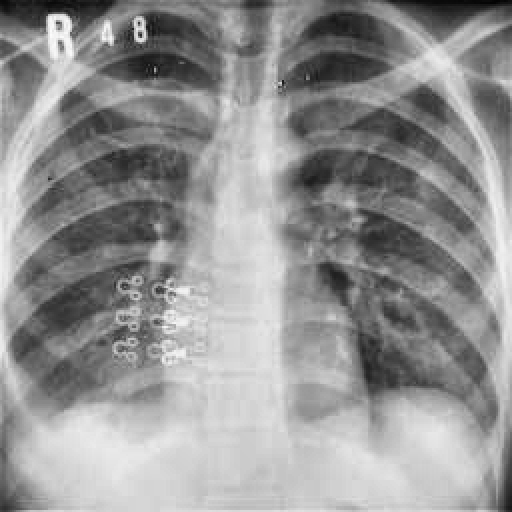
Finding: TUBERCULOSIS